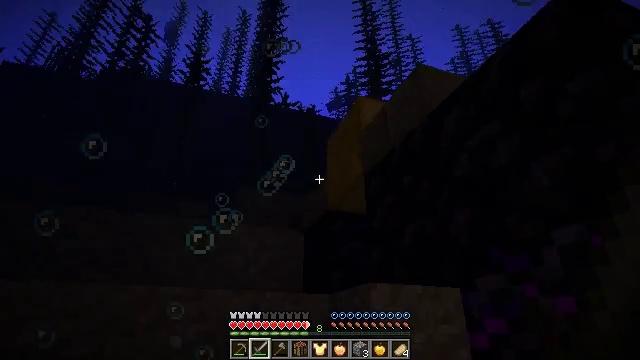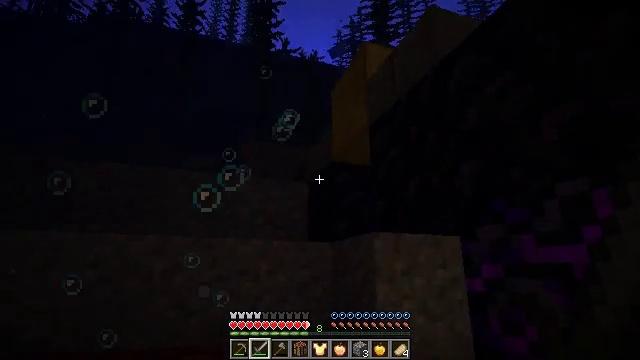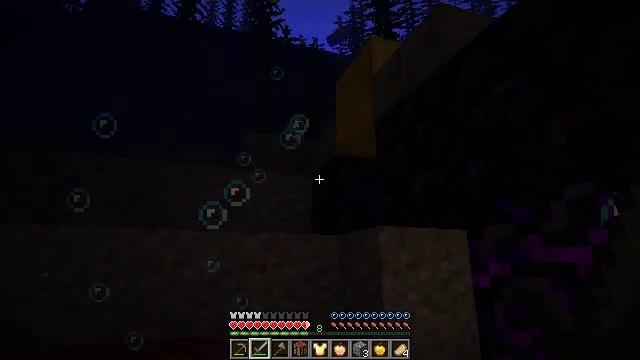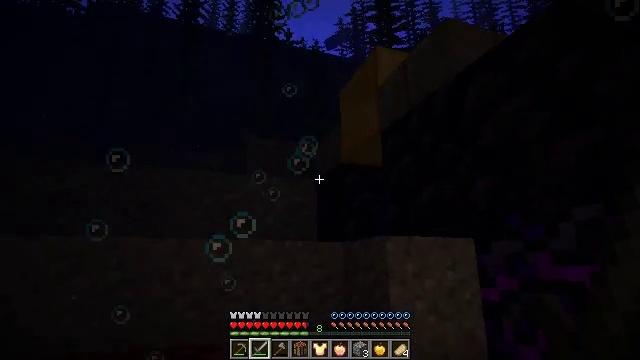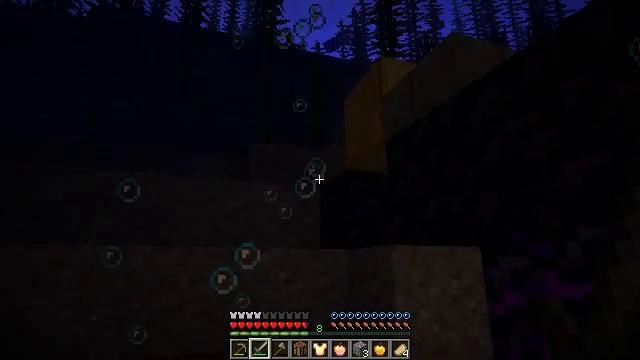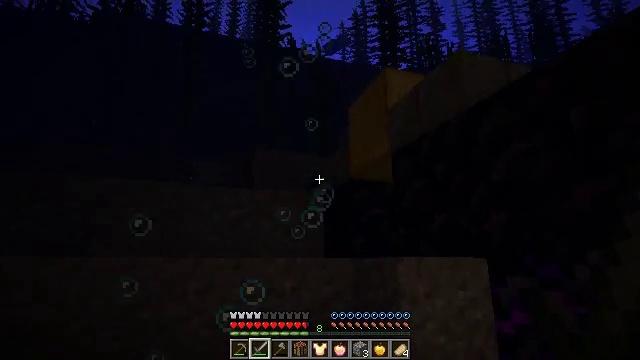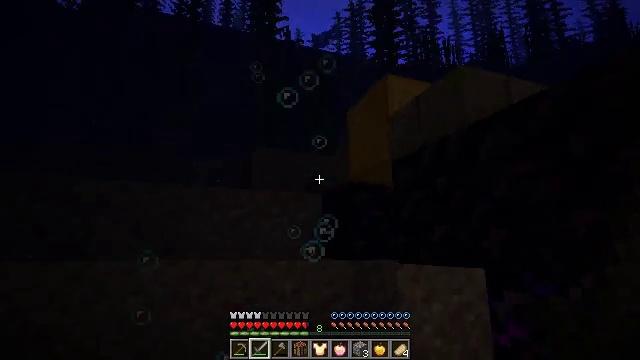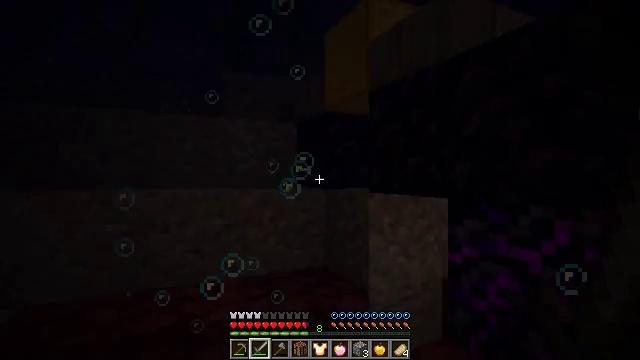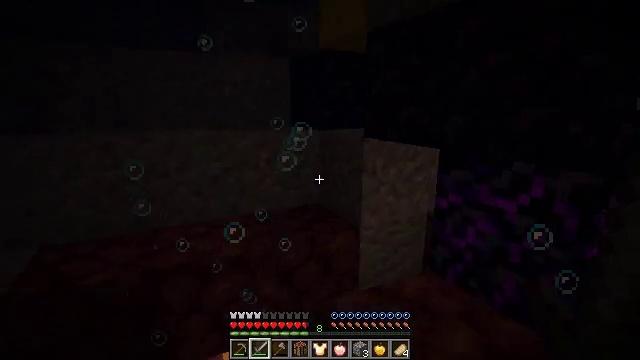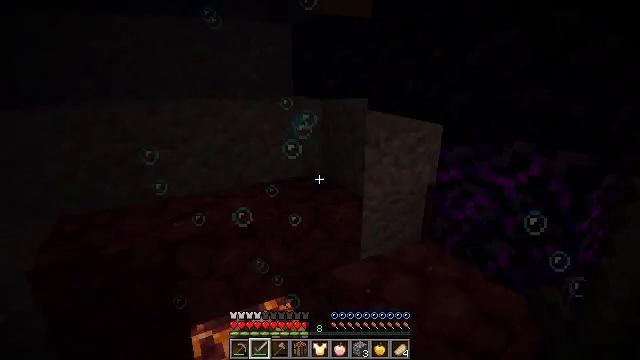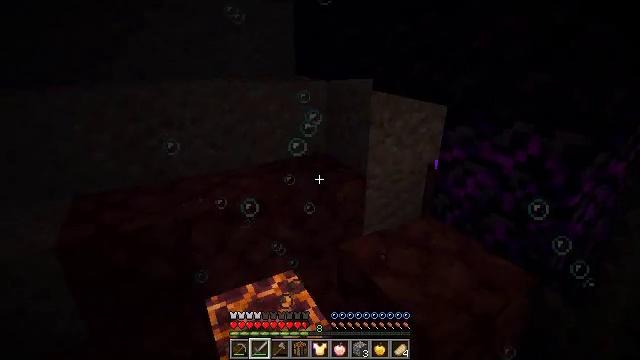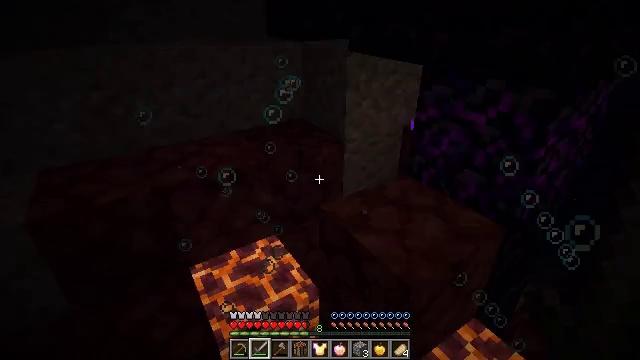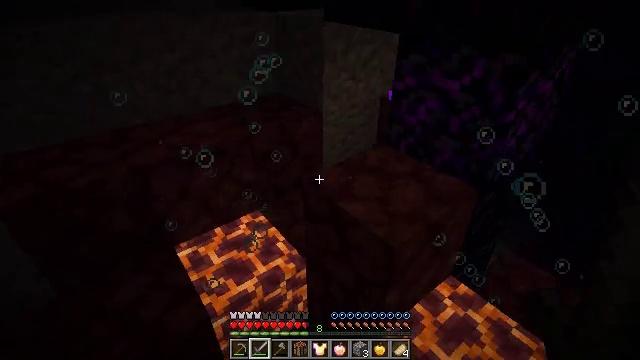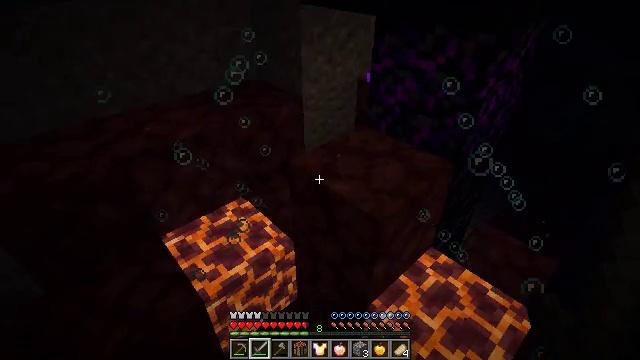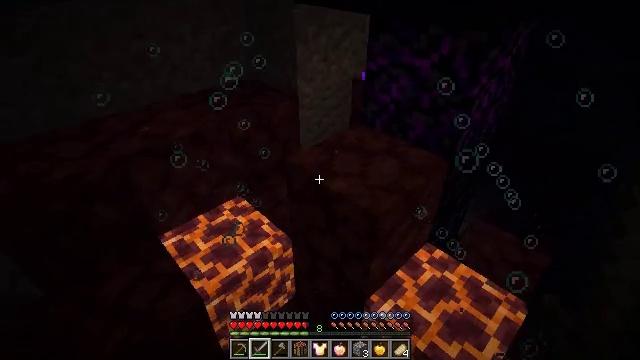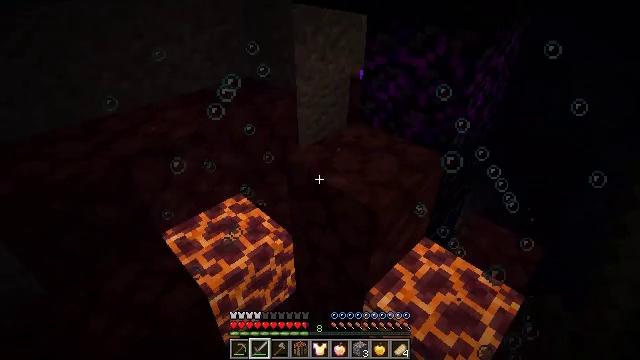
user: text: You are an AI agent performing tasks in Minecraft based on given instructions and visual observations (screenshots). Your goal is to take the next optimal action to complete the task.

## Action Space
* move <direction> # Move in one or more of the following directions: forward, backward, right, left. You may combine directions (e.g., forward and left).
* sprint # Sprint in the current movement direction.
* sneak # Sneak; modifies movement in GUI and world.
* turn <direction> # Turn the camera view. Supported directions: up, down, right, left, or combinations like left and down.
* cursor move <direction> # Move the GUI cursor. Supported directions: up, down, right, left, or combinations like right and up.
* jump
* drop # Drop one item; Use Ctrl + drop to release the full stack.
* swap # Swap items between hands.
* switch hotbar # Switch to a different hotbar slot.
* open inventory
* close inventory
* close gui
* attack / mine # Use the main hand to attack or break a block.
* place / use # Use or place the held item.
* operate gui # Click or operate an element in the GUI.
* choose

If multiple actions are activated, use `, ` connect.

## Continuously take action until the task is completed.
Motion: motion action
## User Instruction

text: Remove a leather chestplate from the inventory.
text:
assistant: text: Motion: move back and move left, turn down, jump
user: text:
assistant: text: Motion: move back and move left, turn down, jump
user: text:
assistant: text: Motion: move back and move left, jump
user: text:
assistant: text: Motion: move back and move left, jump
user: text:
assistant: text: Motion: move back and move left, jump
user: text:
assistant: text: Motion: move back and move left, turn right and down, jump
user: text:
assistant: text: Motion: move back and move left, turn right and down, jump
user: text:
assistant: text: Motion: move back and move left, turn right and down, jump
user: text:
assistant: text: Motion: move back and move left, sneak, turn down, jump
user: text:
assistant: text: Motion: move back and move left, sneak, turn down, jump
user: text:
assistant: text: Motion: move back and move left, sneak, turn right and down, jump
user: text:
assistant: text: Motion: move back and move left, sneak, turn right and down, jump
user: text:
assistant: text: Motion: move back and move left, sneak, turn right and down, jump
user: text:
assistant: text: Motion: move back and move left, sneak, turn right, jump
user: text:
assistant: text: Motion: move back and move left, jump
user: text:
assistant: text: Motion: move back and move left, turn right, jump
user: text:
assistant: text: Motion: move back and move left, turn right, jump
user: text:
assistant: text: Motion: move back and move left, turn right, jump
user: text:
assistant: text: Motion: move back and move left, turn right, jump
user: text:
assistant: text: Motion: move back and move left, turn right, jump
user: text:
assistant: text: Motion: move back and move left, turn right, jump
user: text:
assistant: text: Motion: move left, turn right, jump
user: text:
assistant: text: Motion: move left, turn right, jump
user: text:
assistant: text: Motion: move left, turn right, jump
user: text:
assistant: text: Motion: move left, jump
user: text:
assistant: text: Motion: move left, turn right, jump
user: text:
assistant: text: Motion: move left, turn right, jump
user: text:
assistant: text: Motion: move left, jump
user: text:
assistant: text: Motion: move left, jump
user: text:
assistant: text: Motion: move left, jump